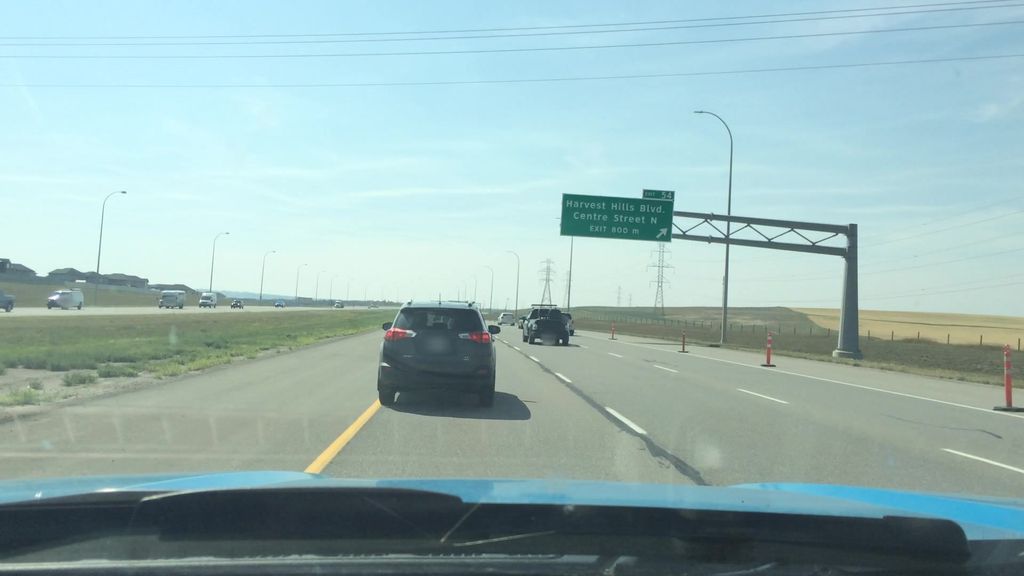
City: calgary